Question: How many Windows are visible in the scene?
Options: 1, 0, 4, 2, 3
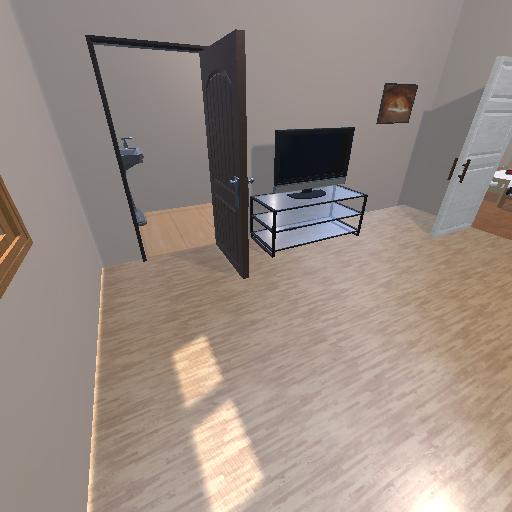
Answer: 1